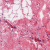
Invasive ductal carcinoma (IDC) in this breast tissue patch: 0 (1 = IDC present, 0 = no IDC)